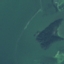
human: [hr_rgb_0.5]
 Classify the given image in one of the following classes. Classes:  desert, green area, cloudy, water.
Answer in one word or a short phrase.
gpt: water